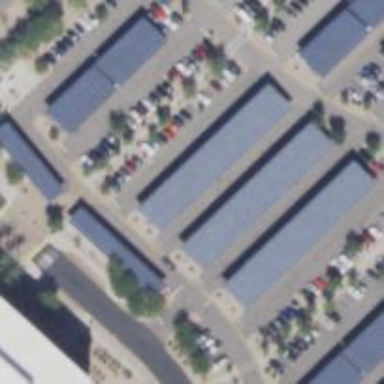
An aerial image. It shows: Solar photovoltaic panel generator on roof of building.